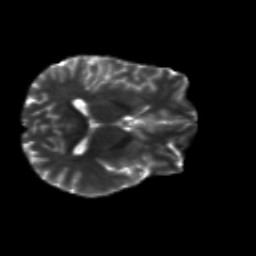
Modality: T2w
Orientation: axial
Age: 27
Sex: male
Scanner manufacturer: siemens
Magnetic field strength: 3 T
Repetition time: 8.8 s
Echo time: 0.085 s